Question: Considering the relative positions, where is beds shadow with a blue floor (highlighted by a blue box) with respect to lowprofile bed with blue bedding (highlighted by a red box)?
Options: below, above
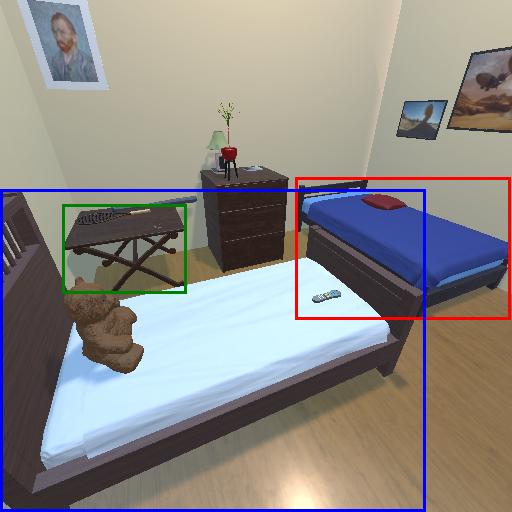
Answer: below